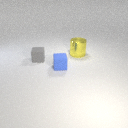
small gray rubber cube behind small blue rubber cube